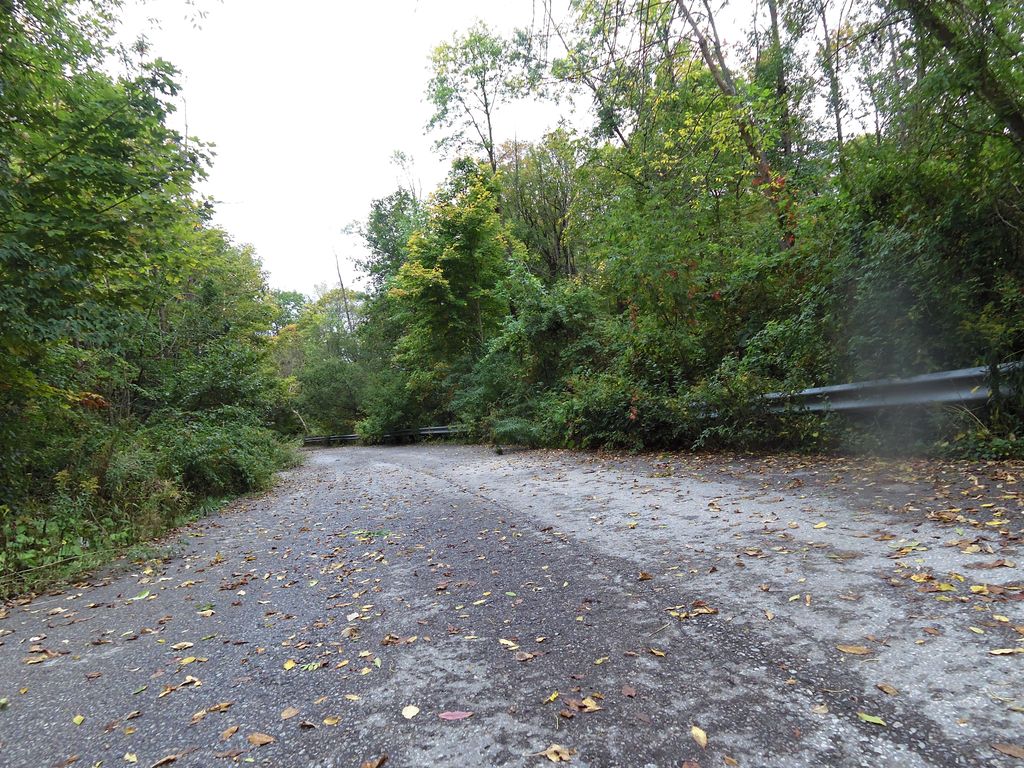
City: toronto